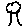
Label: tree